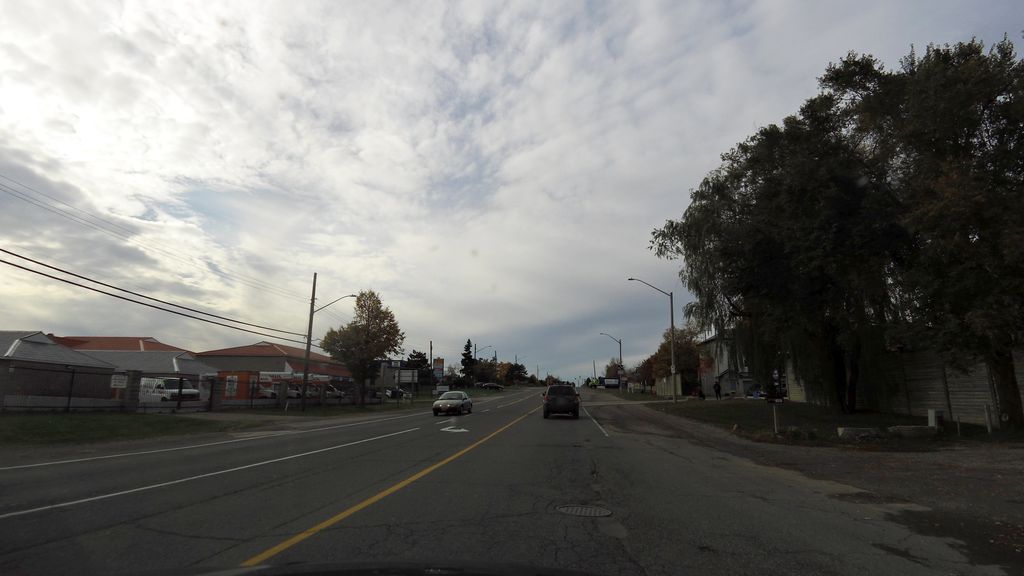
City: hamilton